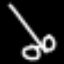
Label: line